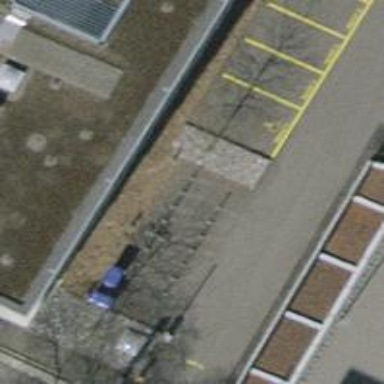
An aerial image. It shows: Motorcycle parking area.